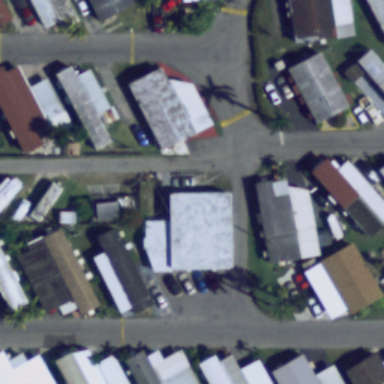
Many mobile homes are arranged haphazardly in the mobile home park .